Question: I am trying to get the formula and formatting prepopulated in the next row where data in present.
I have tried the following
'''
Sub CopyMacro()
ActiveSheet.Range("B").End(xlUp).EntireRow.Copy
ActiveSheet.Range("B").End(xlUp).Offset(1, 0).EntireRow.PasteSpecial Paste:=xlPasteFormats
ActiveSheet.Range(Range("F").End(xlUp), "G" & Range("F").End(xlUp).Row).Copy
ActiveSheet.Range("F").End(xlUp).Offset(1, 0).PasteSpecial Paste:=xlPasteFormulas
Application.CutCopyMode = False
End Sub
'''

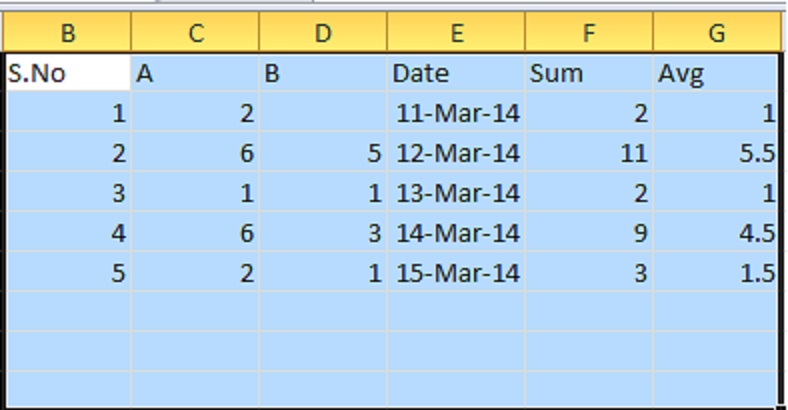
Answer: Try this:
'''
Sub CopyMacro()
With ThisWorkbook.Worksheets("Sheet2").Range("B" & Rows.Count).End(xlUp)
.EntireRow.Copy
.Offset(1, 0).EntireRow.PasteSpecial Paste:=xlPasteFormats
.Offset(0, 4).Resize(, 2).AutoFill Destination:=.Offset(0, 4).Resize(2, 2)
End With
End Sub
'''